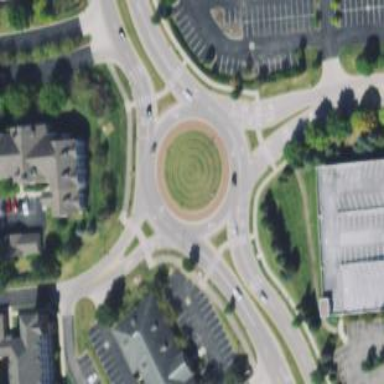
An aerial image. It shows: Asphalt road that is secondary route leading to roundabout.